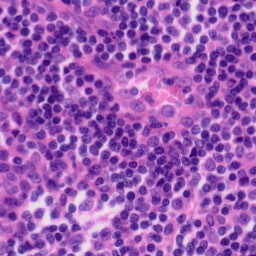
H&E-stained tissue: Tonsil